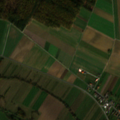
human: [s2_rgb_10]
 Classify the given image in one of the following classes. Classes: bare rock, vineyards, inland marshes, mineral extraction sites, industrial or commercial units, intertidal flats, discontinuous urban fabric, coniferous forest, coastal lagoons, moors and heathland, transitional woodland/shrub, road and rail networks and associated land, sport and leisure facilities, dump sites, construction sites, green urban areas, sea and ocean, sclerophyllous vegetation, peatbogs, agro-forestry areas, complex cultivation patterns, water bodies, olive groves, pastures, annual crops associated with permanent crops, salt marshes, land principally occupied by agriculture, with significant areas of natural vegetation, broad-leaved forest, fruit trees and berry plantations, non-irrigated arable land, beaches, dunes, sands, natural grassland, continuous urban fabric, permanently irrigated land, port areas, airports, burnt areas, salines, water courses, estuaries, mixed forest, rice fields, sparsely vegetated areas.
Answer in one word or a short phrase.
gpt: discontinuous urban fabric, non-irrigated arable land, complex cultivation patterns, broad-leaved forest